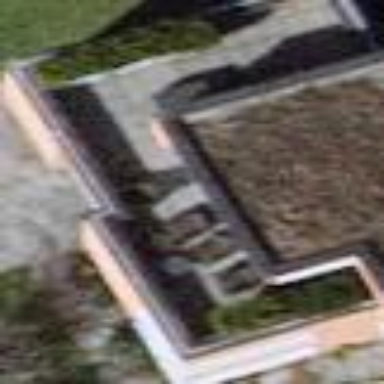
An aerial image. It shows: Building part with flat roof.